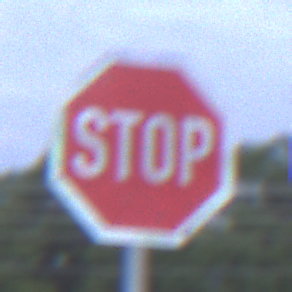
Verkehrszeichen: Stop
Umgebung: Outdoor, Suburban
Tageszeit: SunriseSunset
Wetter: PartlyCloudy
Licht: Natural
Jahreszeit: NotSpecified
Kontrast: LowContrast